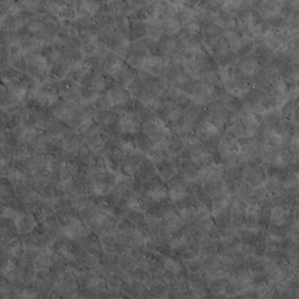
Label: non_frost